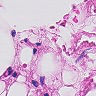
Metastatic tissue present: no